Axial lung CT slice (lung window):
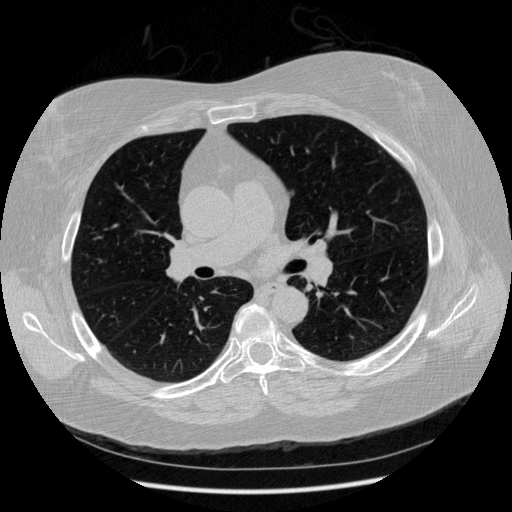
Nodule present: yes
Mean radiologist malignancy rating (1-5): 2